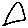
Label: triangle